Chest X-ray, AP view. Patient: 45 years old, sex M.
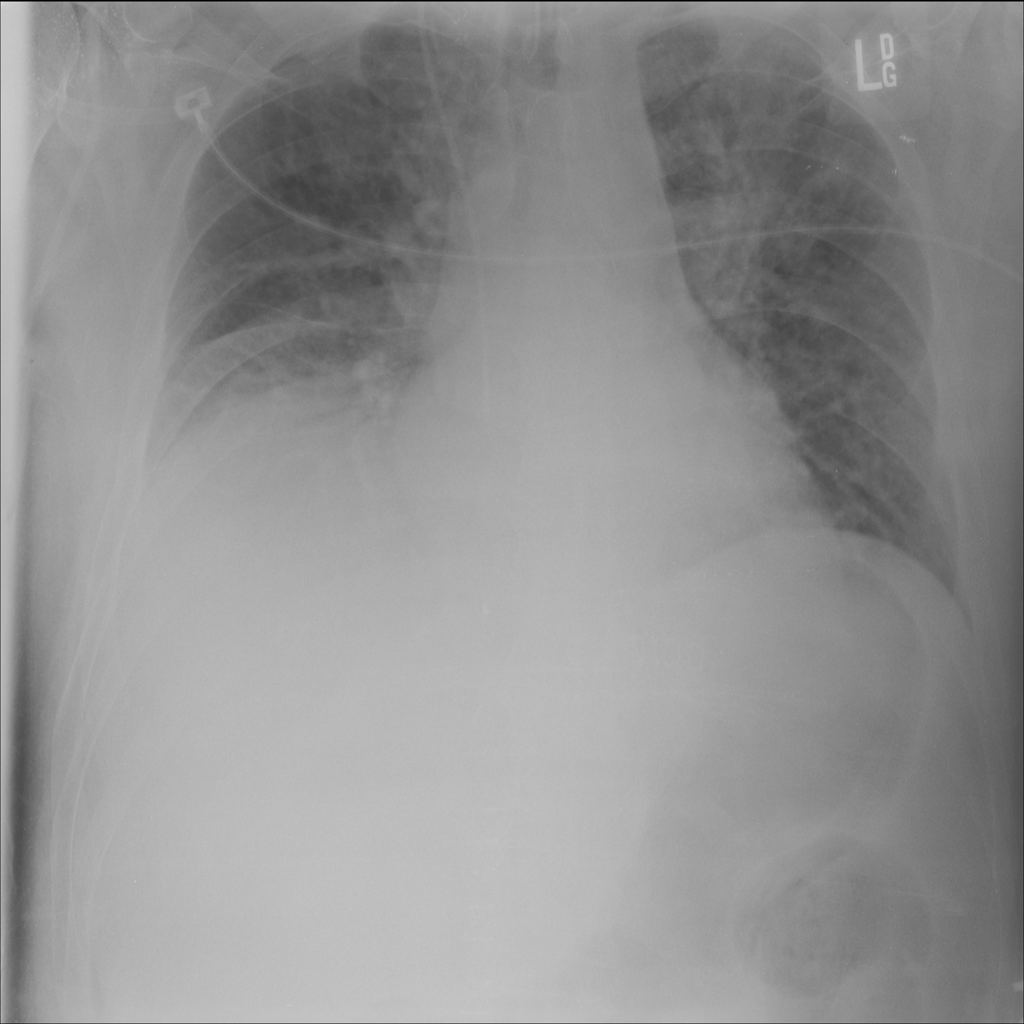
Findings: Consolidation, Effusion, Infiltration